Question: When iam adding a DatagridviewRow to a Dictionary and Delete the DatagridviewRow also the Datagridviewrow in Dictionary changes. But i dont want the Dictionary to change
'''
Dictionary<int, CustomDataGridViewRow> _cache = new Dictionary<int, CustomDataGridViewRow>();
public void add(int index, CustomDataGridViewRow row)
{
_cache.Add(index, row);
}
this.Rows.RemoveAt(1);
'''
I tried a to clone the row, but i dont make a copy of the row, it makes a new row. look at this:

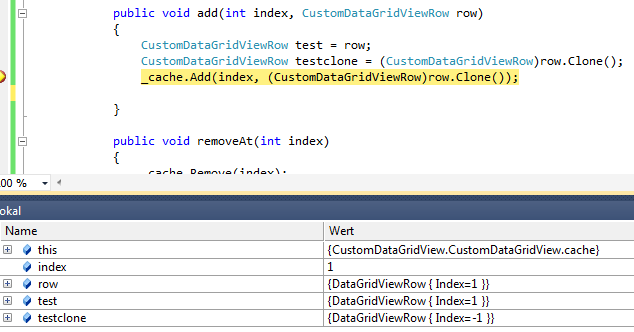
Answer: Then you need to clone the object before you add the dictionary entry.
A dictionary doesn't contain objects - it contains . The dictionary itself changing - it just contains a reference to the object which has changed.
If your object supports cloning, you can just use:
'''
public void Add(int index, CustomDataGridViewRow row)
{
_cache.Add(index, (CustomDataGridViewRow) row.Clone());
}
'''
You may want to see the docs for <URL> for more details though...
Either way, it's important that you understand how reference types work in C#, otherwise you'll keep bumping into this time and again.